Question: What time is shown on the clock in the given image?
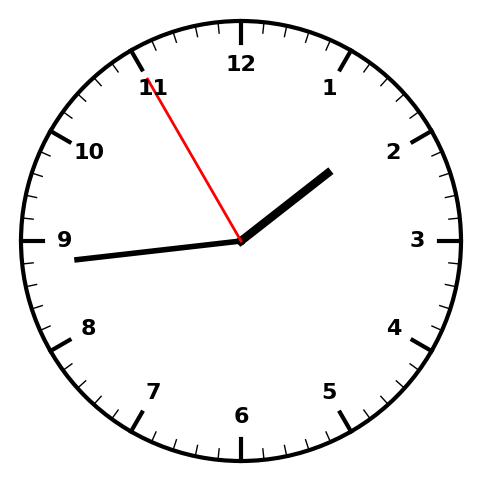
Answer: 01:43:55